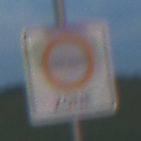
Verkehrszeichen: BeginnUmweltzone
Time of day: SunriseSunset
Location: Outdoor (Nature)
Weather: PartlyCloudy
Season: NotSpecified
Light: Natural